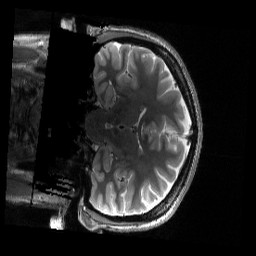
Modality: T2w
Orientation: coronal
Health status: healthy
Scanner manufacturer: siemens
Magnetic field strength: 3 T
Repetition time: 3.2 s
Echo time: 0.563 s